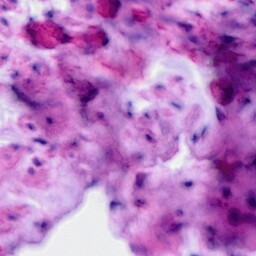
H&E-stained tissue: Ovarian